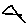
Label: triangle